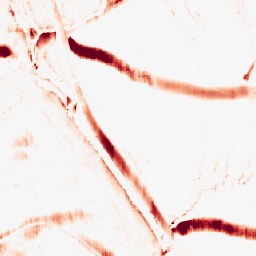
Category: morphological
Decomposition family: morphological_rect
Decomposition parameters: operation: opening
width: 5
height: 20
Upsampling method: nearest
Upsampling parameters: scale: 4
Upsampling scale: 4